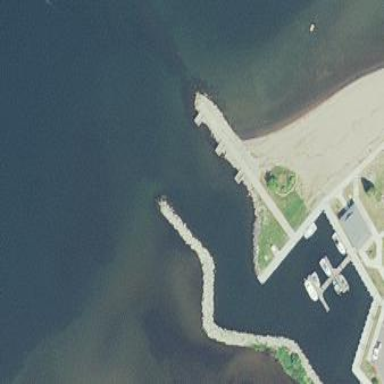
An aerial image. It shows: Breakwater structure.